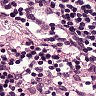
Metastatic tissue present: no